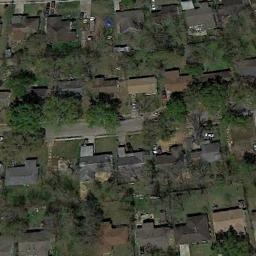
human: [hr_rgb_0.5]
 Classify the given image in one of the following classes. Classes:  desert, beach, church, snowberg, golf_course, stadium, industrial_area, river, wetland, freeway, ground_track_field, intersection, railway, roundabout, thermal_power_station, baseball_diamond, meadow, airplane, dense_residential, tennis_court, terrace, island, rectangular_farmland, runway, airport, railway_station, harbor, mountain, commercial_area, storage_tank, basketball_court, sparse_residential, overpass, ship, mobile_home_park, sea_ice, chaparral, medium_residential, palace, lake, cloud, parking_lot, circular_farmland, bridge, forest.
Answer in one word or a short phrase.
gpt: medium_residential